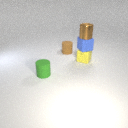
small yellow rubber cube below small brown metal cylinder